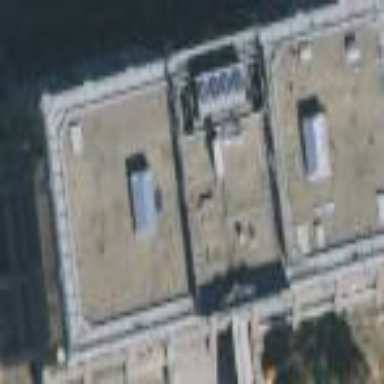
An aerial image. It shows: Commercial building.